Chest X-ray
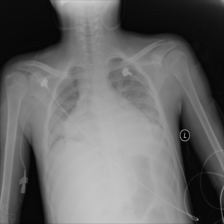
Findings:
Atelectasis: positive
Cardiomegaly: positive
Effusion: negative
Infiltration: positive
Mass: negative
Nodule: negative
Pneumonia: negative
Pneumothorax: negative
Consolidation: negative
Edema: negative
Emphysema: negative
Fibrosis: negative
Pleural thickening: negative
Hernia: negative